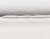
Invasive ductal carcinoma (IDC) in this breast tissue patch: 0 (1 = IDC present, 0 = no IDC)